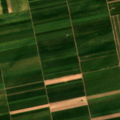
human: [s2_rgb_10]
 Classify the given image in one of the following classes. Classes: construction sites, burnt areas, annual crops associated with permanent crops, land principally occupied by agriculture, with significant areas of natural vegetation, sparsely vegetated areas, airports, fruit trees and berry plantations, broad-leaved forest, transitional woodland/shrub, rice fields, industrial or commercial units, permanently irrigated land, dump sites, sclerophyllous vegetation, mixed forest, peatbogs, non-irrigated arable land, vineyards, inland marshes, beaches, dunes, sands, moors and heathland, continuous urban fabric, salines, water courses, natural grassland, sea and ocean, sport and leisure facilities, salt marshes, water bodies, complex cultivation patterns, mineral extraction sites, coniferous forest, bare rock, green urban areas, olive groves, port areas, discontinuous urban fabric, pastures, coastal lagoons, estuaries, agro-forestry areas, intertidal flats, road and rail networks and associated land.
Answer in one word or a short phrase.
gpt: non-irrigated arable land